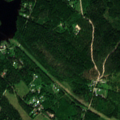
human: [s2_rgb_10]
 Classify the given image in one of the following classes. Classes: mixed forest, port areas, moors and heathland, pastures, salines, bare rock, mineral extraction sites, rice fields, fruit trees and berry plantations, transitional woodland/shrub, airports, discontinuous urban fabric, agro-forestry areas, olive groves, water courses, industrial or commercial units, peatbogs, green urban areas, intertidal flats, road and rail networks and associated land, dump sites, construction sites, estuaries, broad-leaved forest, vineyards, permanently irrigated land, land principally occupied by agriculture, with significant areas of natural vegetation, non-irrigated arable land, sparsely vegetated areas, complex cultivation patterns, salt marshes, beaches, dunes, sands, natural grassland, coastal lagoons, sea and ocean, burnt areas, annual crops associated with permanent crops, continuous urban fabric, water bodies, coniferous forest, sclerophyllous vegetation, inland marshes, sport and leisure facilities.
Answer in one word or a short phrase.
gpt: discontinuous urban fabric, coniferous forest, mixed forest, water bodies